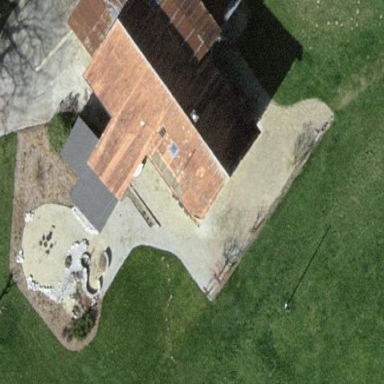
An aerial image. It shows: Farmyard area.